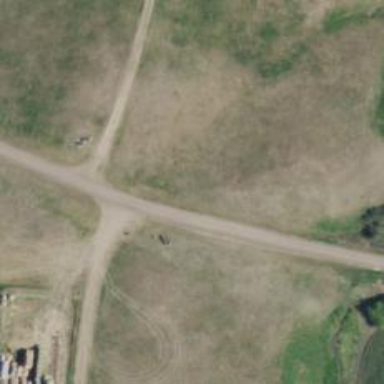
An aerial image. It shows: Unclassified road.